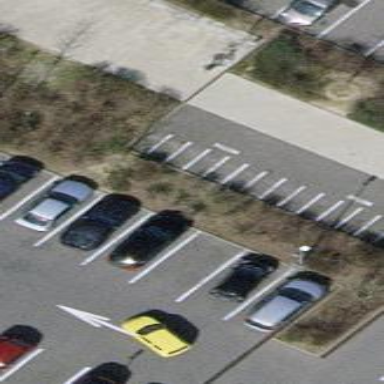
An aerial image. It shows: Surface parking lot designated for motorcycles.